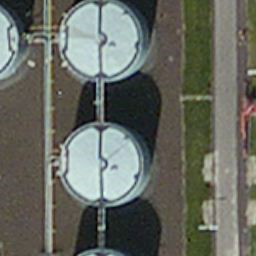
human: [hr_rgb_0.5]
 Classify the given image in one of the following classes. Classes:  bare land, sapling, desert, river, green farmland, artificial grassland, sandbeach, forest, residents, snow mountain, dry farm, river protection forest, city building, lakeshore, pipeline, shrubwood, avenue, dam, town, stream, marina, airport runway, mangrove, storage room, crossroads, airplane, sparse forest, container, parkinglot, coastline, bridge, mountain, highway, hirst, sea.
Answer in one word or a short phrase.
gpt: storage room